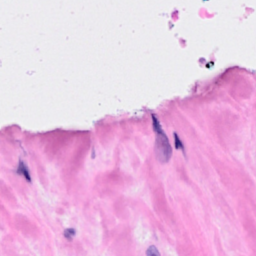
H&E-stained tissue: Breast